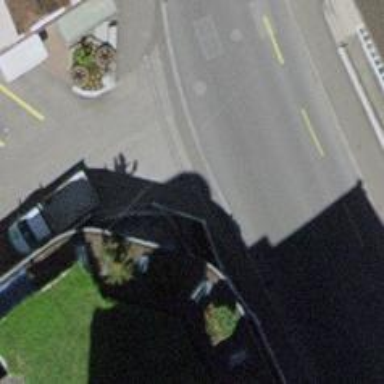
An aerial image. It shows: Parking entrance.